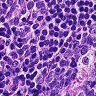
Metastatic tissue present: no